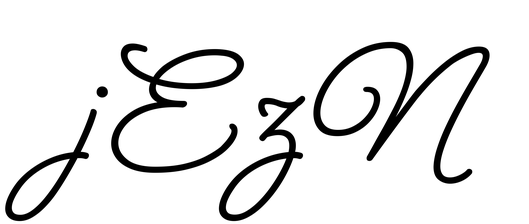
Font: MeowScript-Regular